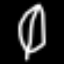
Label: leaf